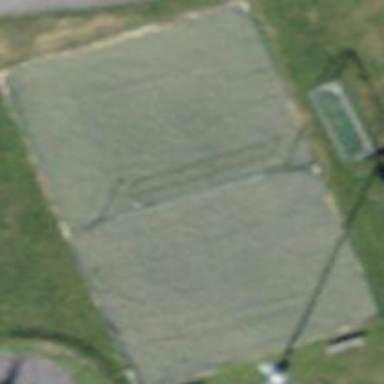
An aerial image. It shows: Sandy pitch designated for beach volleyball.